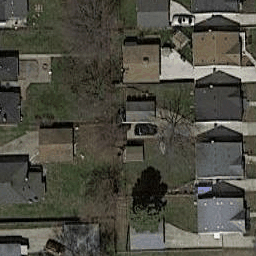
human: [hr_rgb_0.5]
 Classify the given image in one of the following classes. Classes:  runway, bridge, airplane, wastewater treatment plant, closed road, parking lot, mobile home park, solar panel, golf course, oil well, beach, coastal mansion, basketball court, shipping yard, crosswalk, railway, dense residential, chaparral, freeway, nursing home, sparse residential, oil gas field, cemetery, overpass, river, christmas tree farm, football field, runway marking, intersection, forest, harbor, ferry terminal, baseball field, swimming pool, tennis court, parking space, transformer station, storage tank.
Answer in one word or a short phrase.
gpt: dense residential